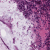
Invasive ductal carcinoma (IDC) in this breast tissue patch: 0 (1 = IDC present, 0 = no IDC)